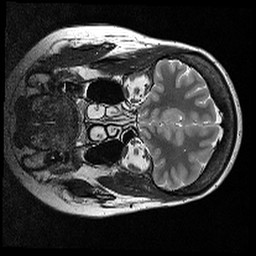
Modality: T2w
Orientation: coronal
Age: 32
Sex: female
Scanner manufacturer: siemens
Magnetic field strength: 3 T
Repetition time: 7 s
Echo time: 0.085 s